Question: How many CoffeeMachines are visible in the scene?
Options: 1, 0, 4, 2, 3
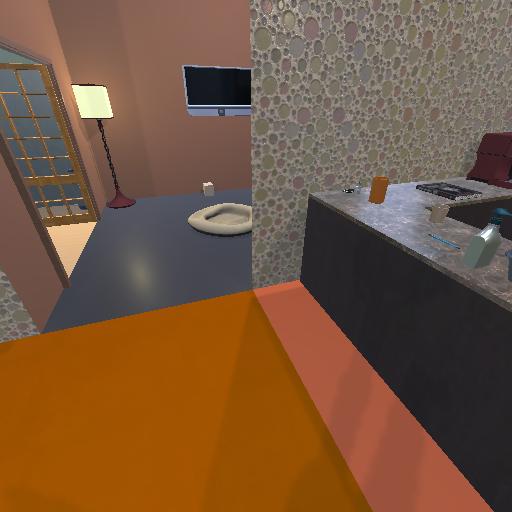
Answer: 1